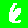
Digit: 6